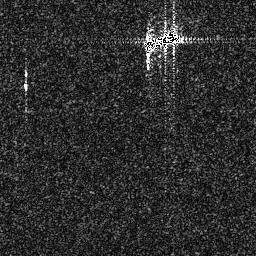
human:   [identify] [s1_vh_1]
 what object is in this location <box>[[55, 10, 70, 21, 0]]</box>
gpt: <ref>1 medium ship at the top</ref>